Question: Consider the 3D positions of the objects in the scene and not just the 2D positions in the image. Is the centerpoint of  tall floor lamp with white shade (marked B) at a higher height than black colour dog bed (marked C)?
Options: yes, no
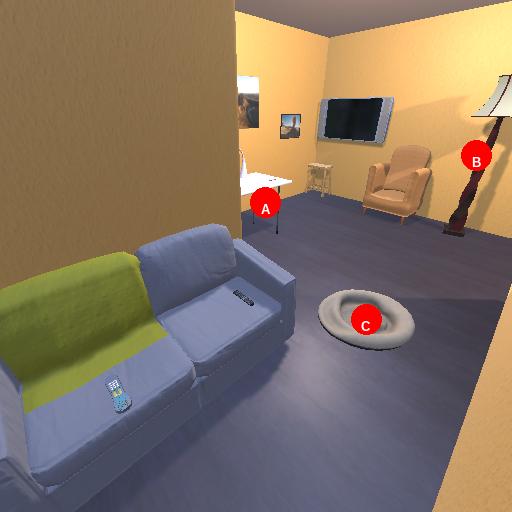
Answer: yes